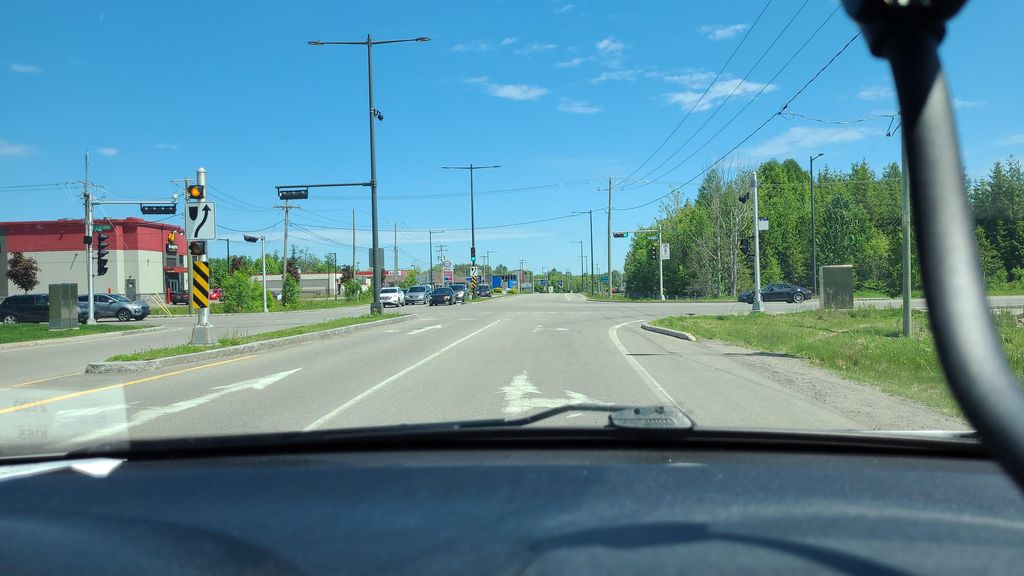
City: quebec_city